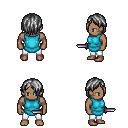
a pixel art fantasy rpg character, male body template, human, dark skin, teal tunic, white pants, gray bangs hairstyle, dagger, four views (front, back, left, right), 2x2 character sprite sheet, small pixel art, hard edges, no anti-aliasing